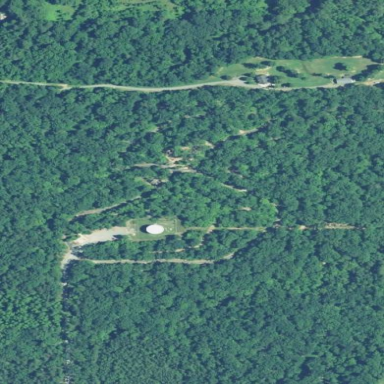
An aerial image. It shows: Disc golf course on leisure land.